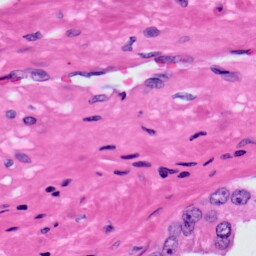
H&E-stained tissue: Prostate